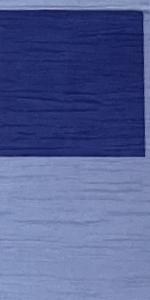
Label: Empty